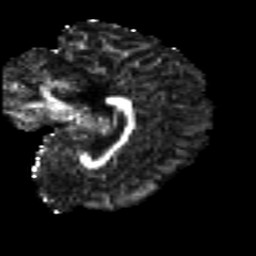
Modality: FA
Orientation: sagittal
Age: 32
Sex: female
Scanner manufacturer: siemens
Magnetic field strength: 3 T
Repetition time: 8.8 s
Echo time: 0.085 s